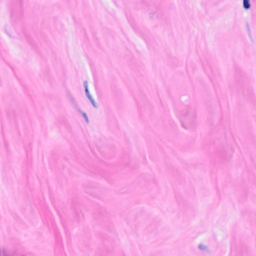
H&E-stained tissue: Breast